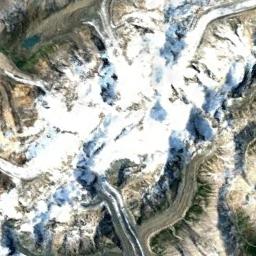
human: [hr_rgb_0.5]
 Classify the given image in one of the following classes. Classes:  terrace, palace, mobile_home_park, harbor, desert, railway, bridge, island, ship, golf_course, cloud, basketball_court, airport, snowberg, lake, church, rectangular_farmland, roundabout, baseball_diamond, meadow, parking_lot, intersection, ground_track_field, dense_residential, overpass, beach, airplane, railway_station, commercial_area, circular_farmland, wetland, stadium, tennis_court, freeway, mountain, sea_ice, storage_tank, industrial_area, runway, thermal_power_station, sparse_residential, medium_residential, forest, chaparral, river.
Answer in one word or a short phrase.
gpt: snowberg